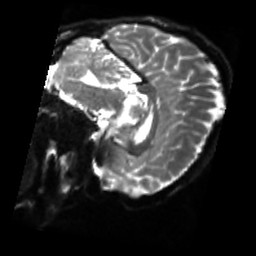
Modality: sbref
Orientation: sagittal
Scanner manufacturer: siemens
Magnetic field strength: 3 T
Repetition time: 4 s
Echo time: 0.0594 s